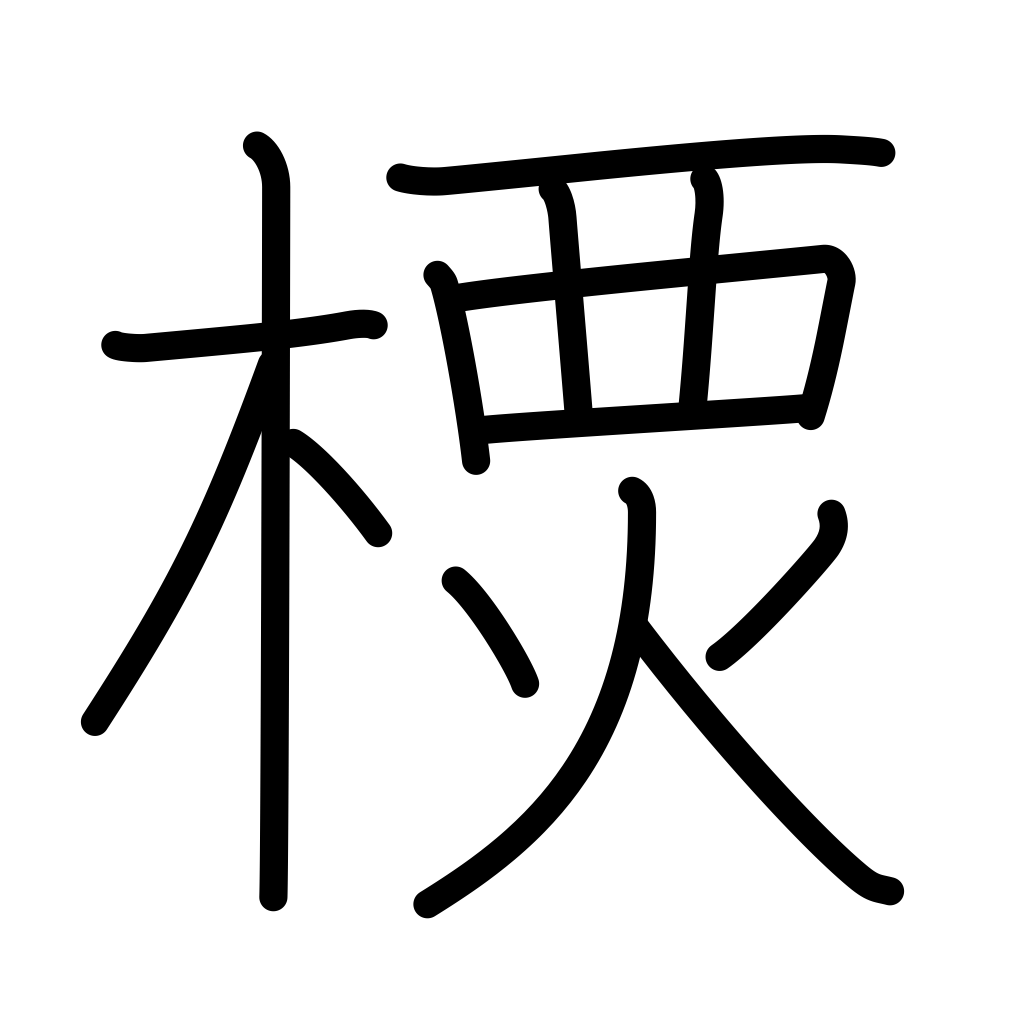
Meaning: a type of tree